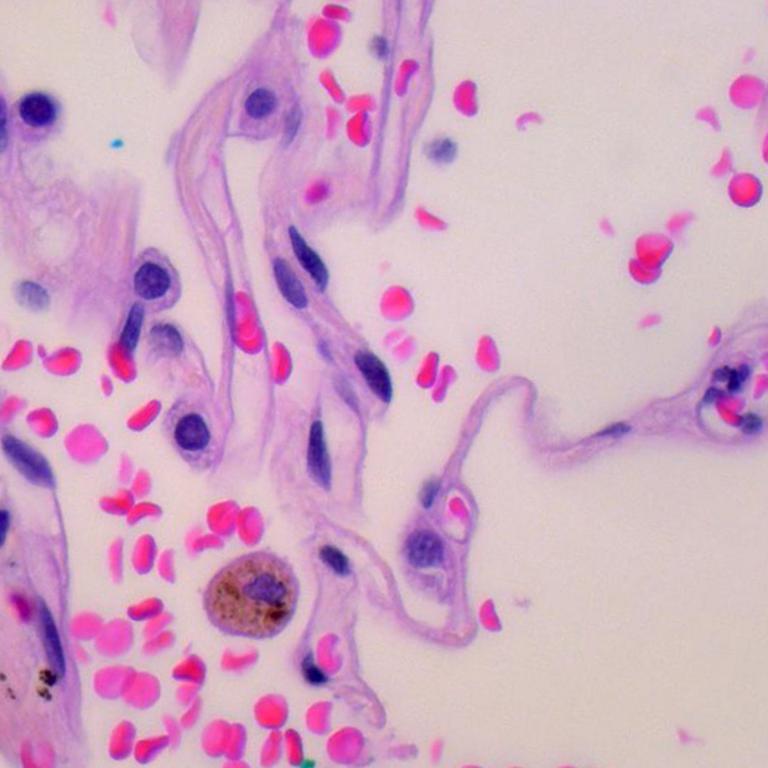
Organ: lung
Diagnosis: benign